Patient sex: M
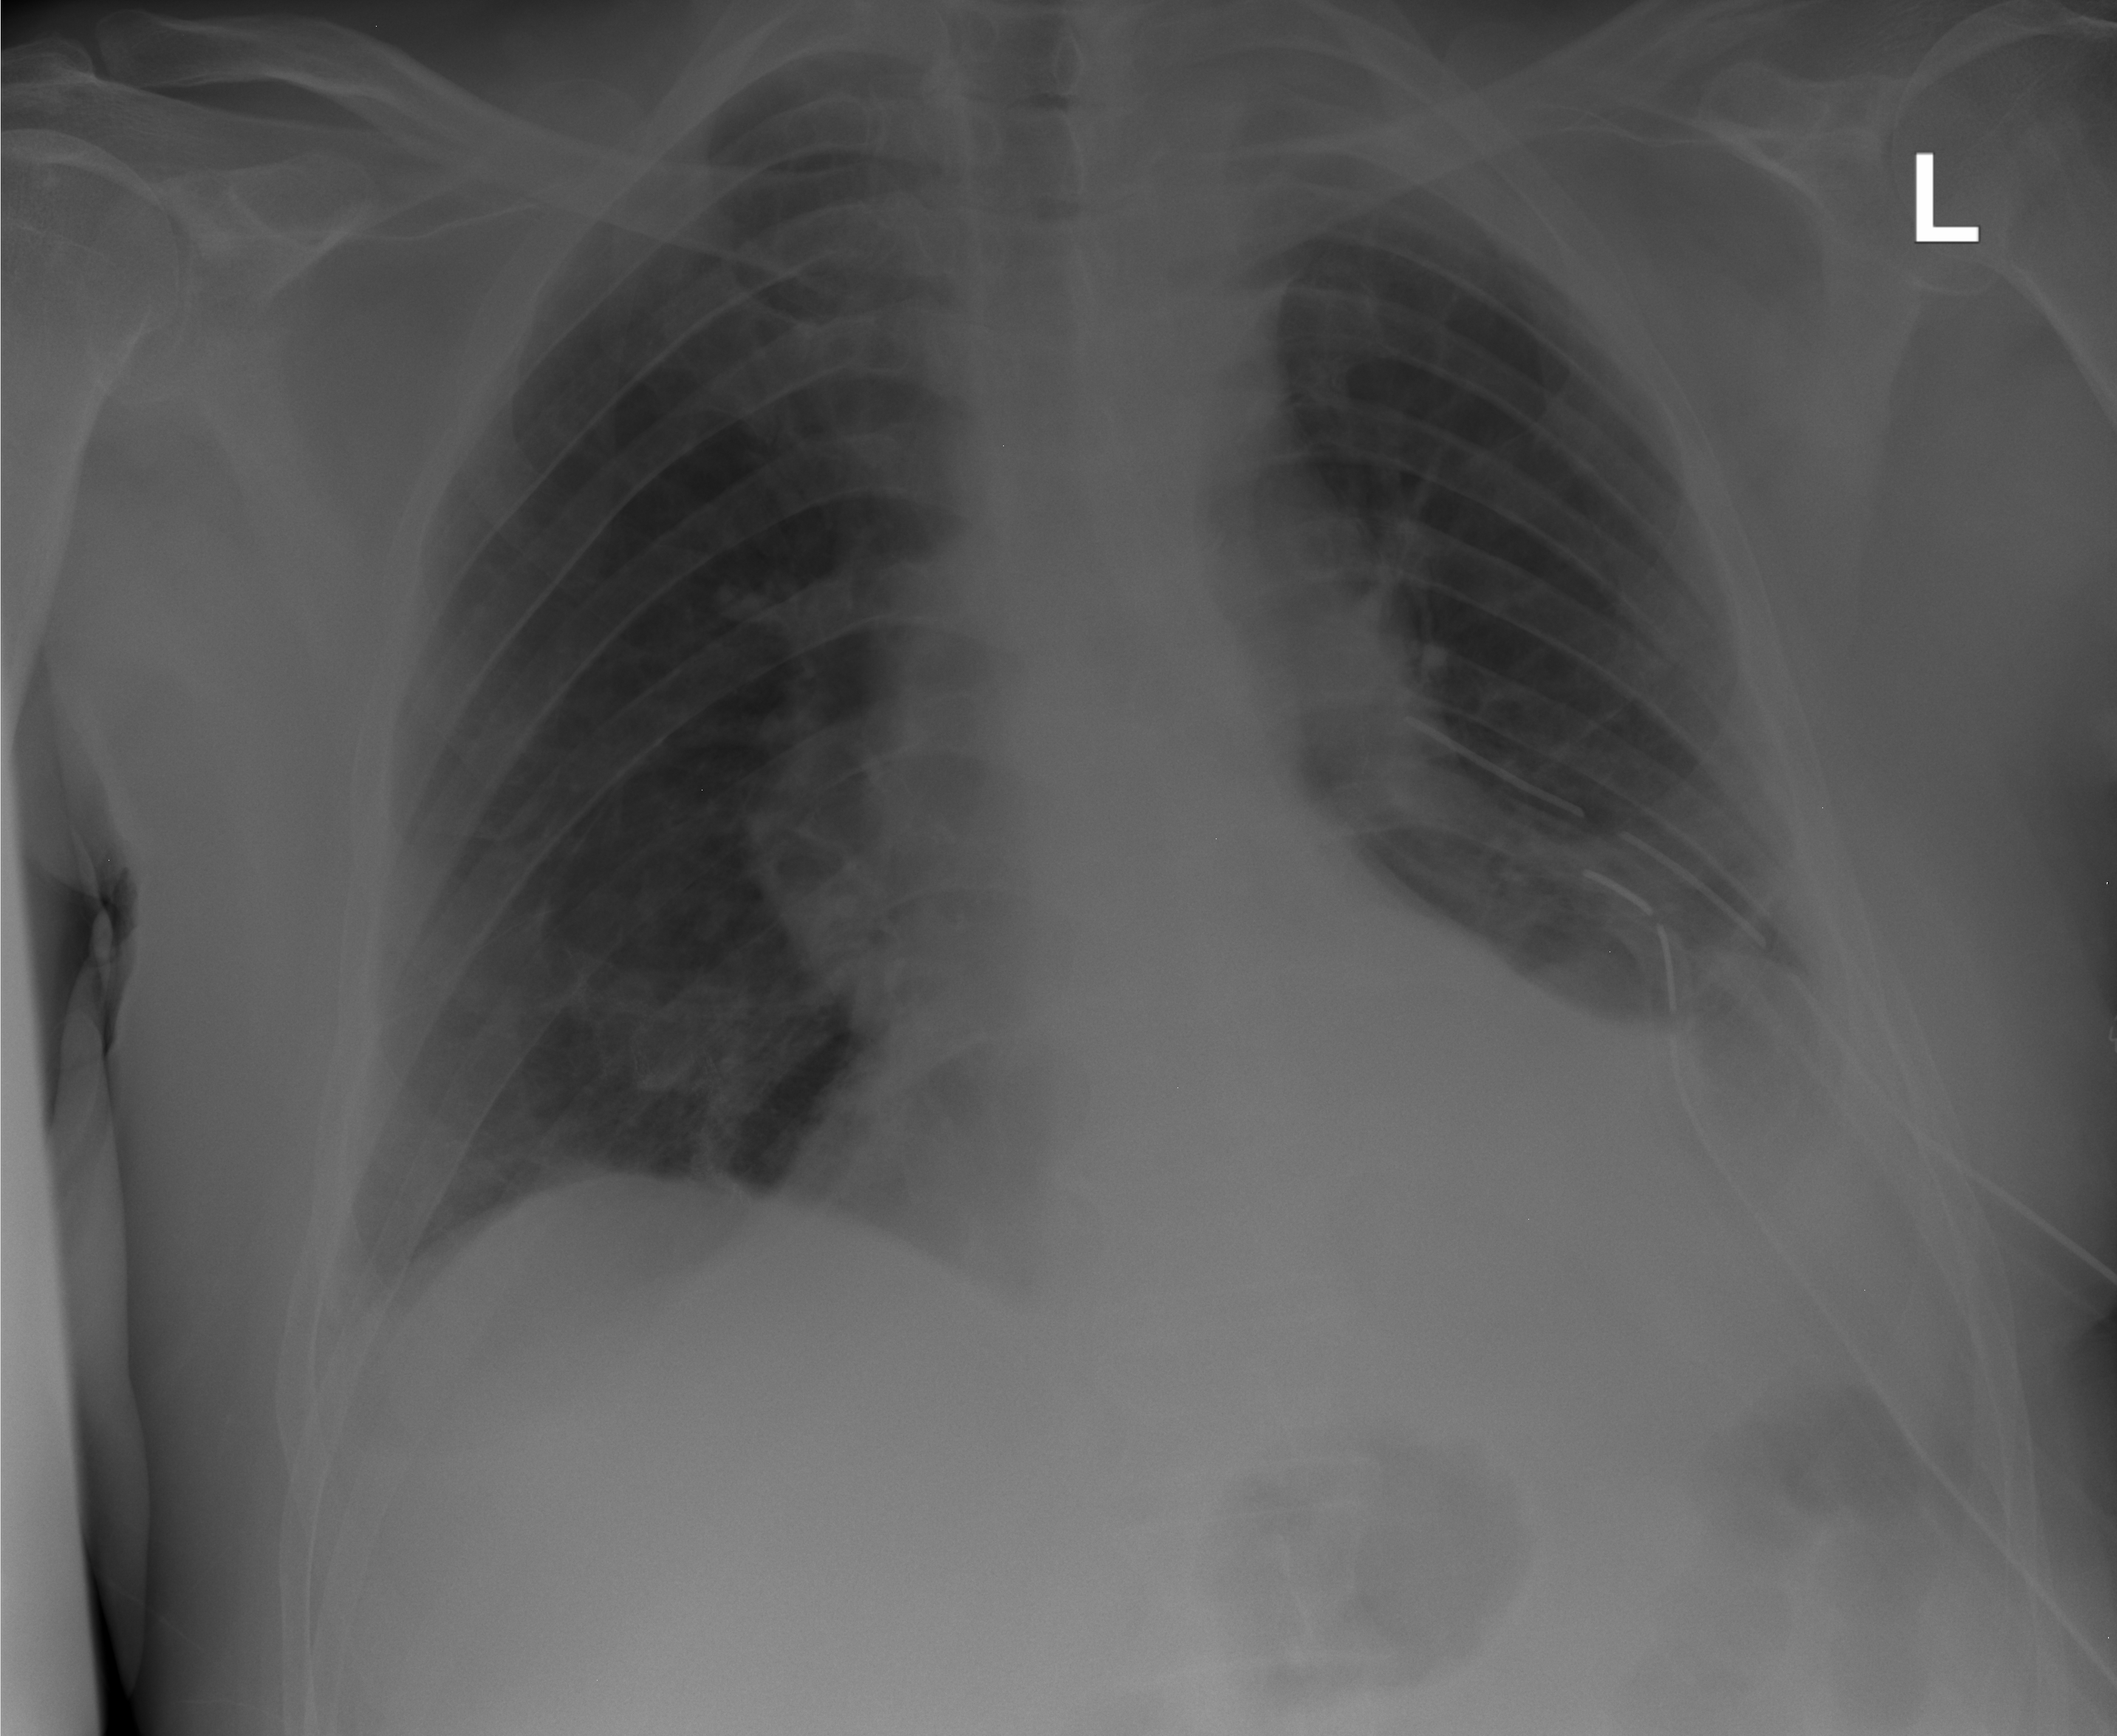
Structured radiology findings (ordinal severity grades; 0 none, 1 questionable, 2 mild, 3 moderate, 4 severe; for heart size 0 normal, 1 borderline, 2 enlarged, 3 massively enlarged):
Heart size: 1
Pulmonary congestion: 0
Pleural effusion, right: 0
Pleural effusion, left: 2
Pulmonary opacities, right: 0
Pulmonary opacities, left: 0
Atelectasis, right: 0
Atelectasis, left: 2